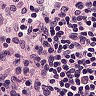
Metastatic tissue present: no